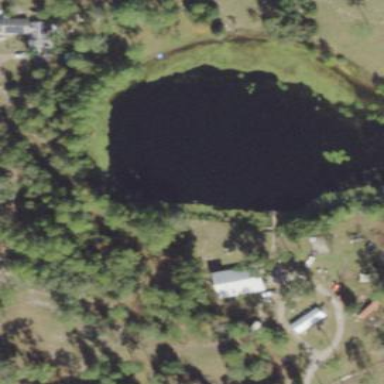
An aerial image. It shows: Serene pond surrounded by nature.